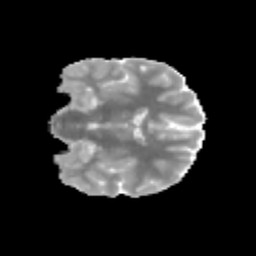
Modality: MD
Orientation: coronal
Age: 12
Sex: female
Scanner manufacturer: siemens
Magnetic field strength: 3 T
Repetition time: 3.8 s
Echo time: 0.07 s